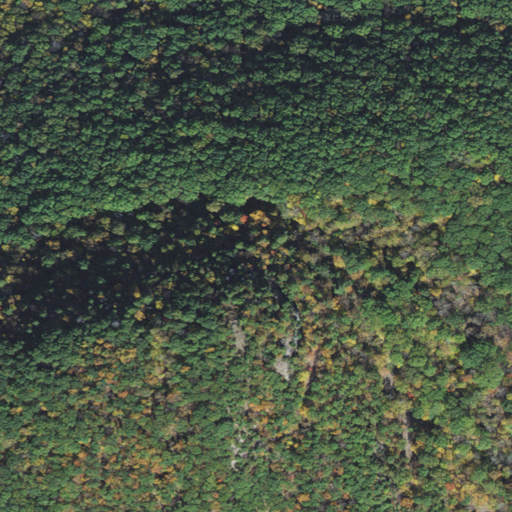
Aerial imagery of mountain in Massachusetts named Mount Norwottock containing deciduous forest and evergreen forest